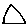
Label: triangle